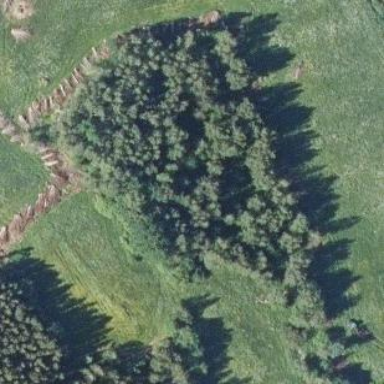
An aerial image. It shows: Forest area.